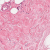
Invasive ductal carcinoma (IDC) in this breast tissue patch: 0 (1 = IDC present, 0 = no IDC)